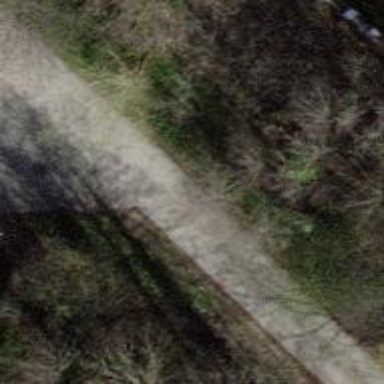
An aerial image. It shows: Concrete track with grade1 tracktype.